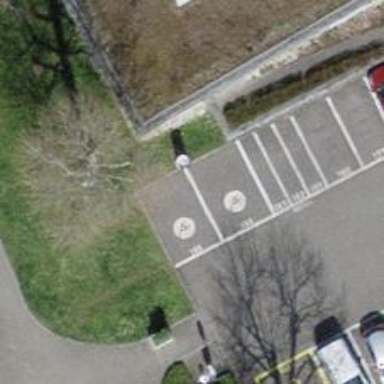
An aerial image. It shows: Charging station.